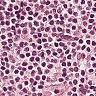
Metastatic tissue present: no